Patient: sex F, age 53
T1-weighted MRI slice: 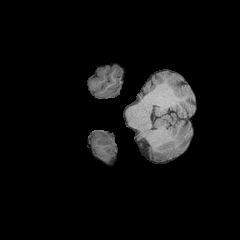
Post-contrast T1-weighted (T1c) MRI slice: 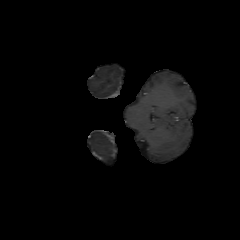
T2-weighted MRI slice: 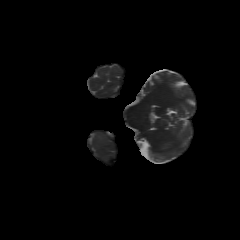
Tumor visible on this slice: no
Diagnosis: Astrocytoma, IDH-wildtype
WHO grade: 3